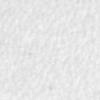
Label: no_change